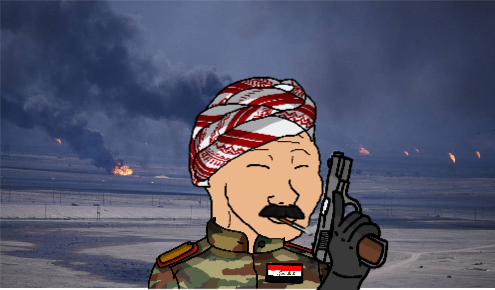
Label: 5_Wojak_with_Background